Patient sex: M
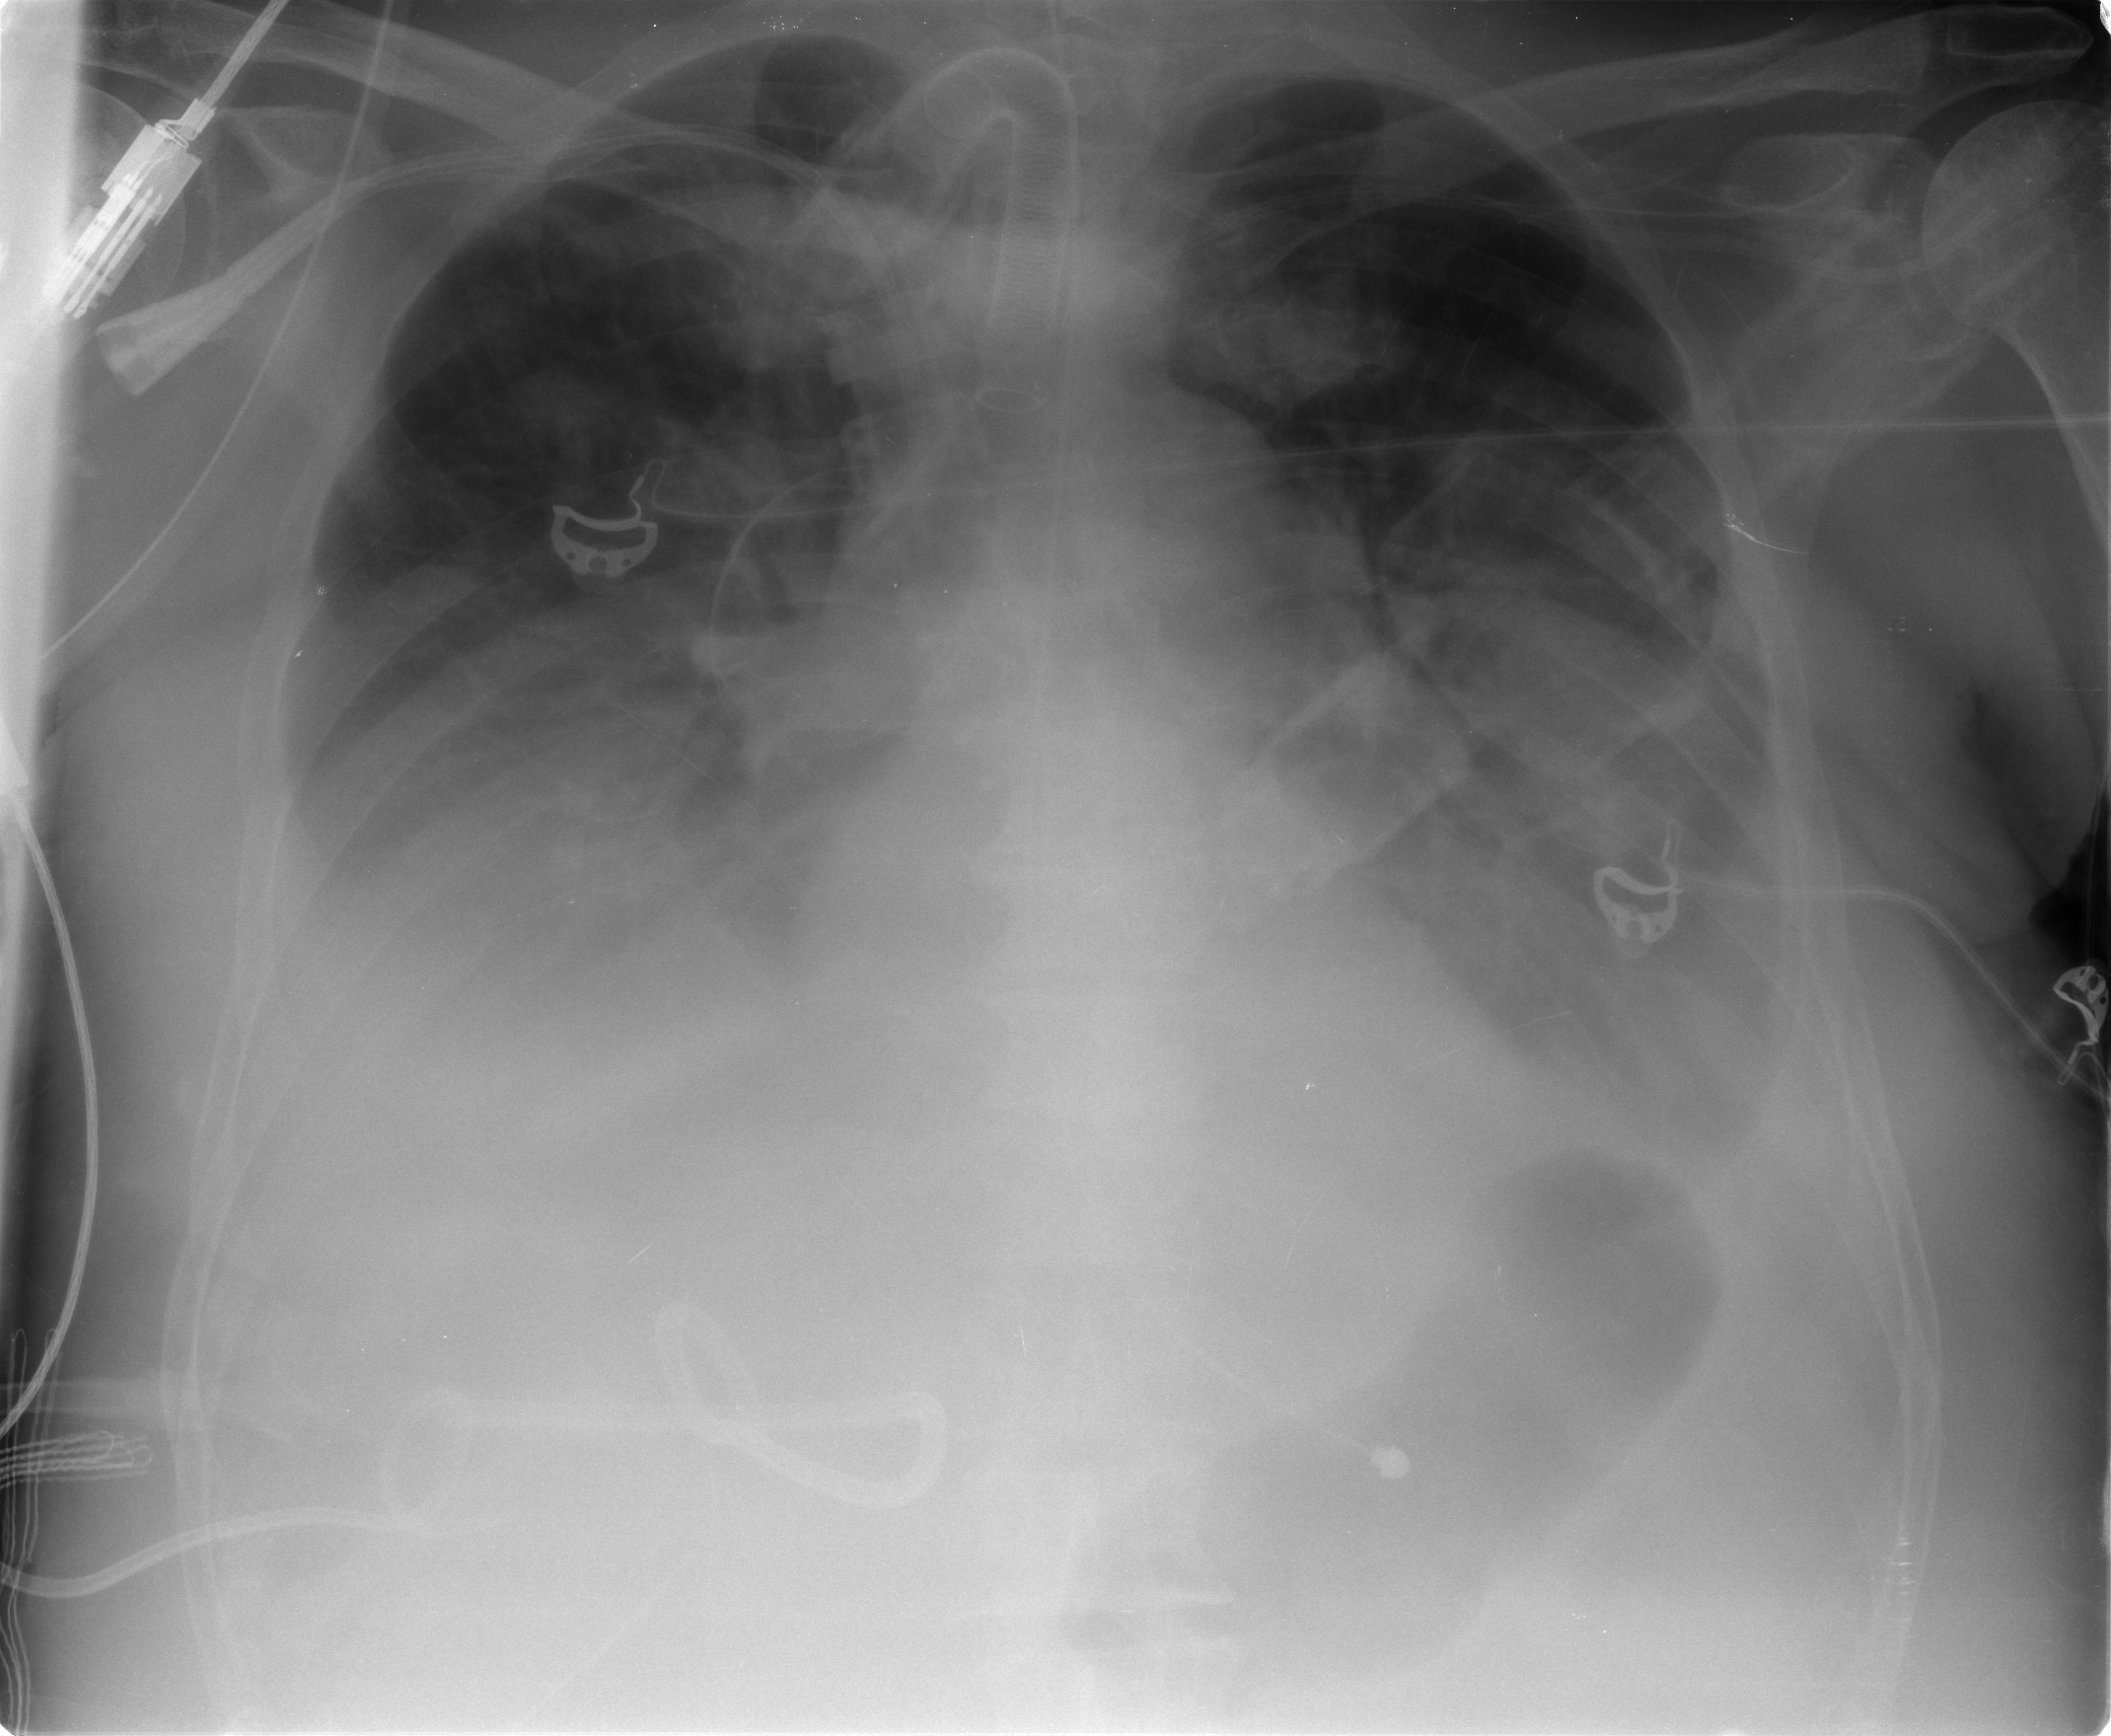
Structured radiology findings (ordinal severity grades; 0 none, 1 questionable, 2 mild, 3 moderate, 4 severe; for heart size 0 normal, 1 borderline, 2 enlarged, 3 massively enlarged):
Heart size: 2
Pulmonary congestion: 0
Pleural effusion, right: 3
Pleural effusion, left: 2
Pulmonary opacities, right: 1
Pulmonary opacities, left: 1
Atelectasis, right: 2
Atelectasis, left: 2